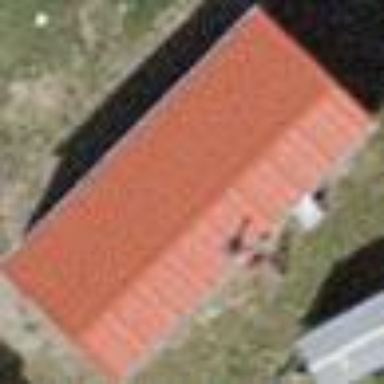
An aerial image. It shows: Static caravan building.